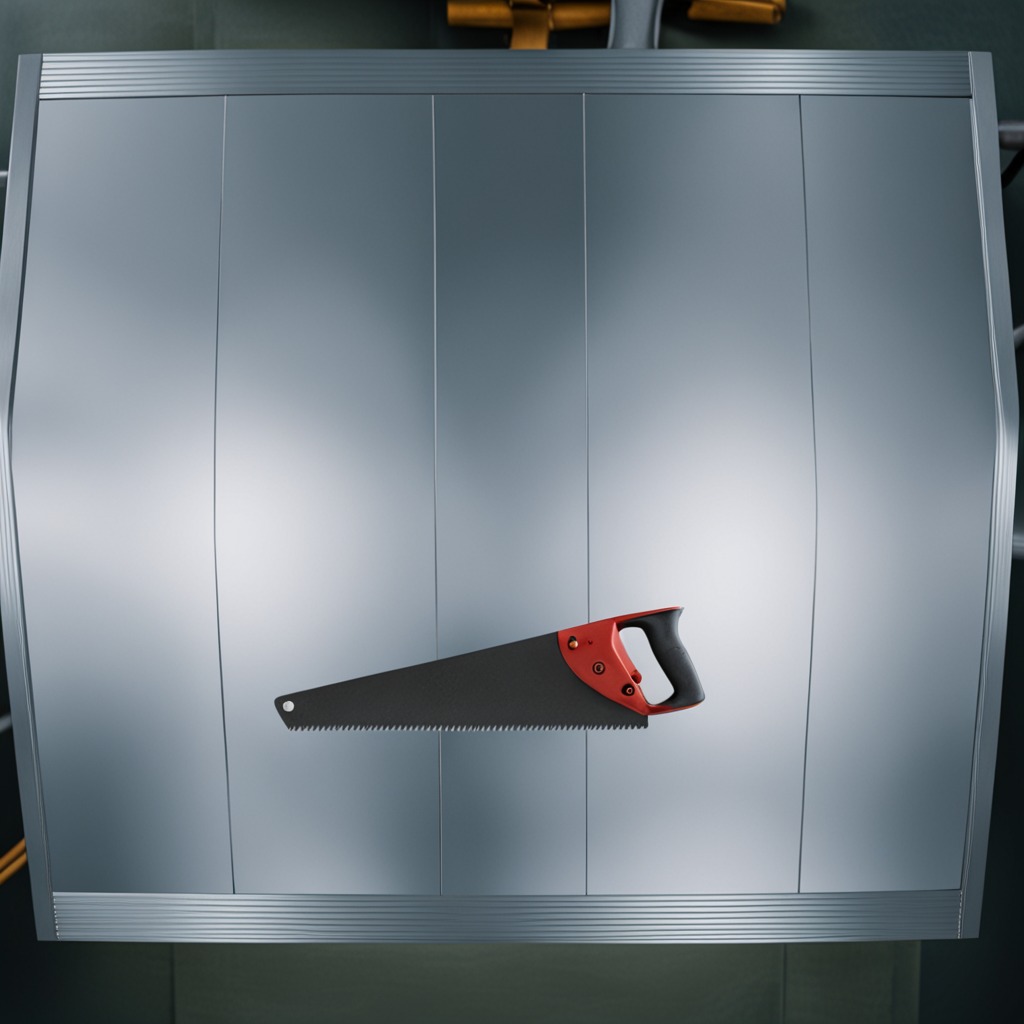
A metal saw is lying on the toolbox surface in an airplane hangar workshop 8K.